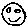
Label: smiley face